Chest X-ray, PA view. Patient: 39 years old, sex F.
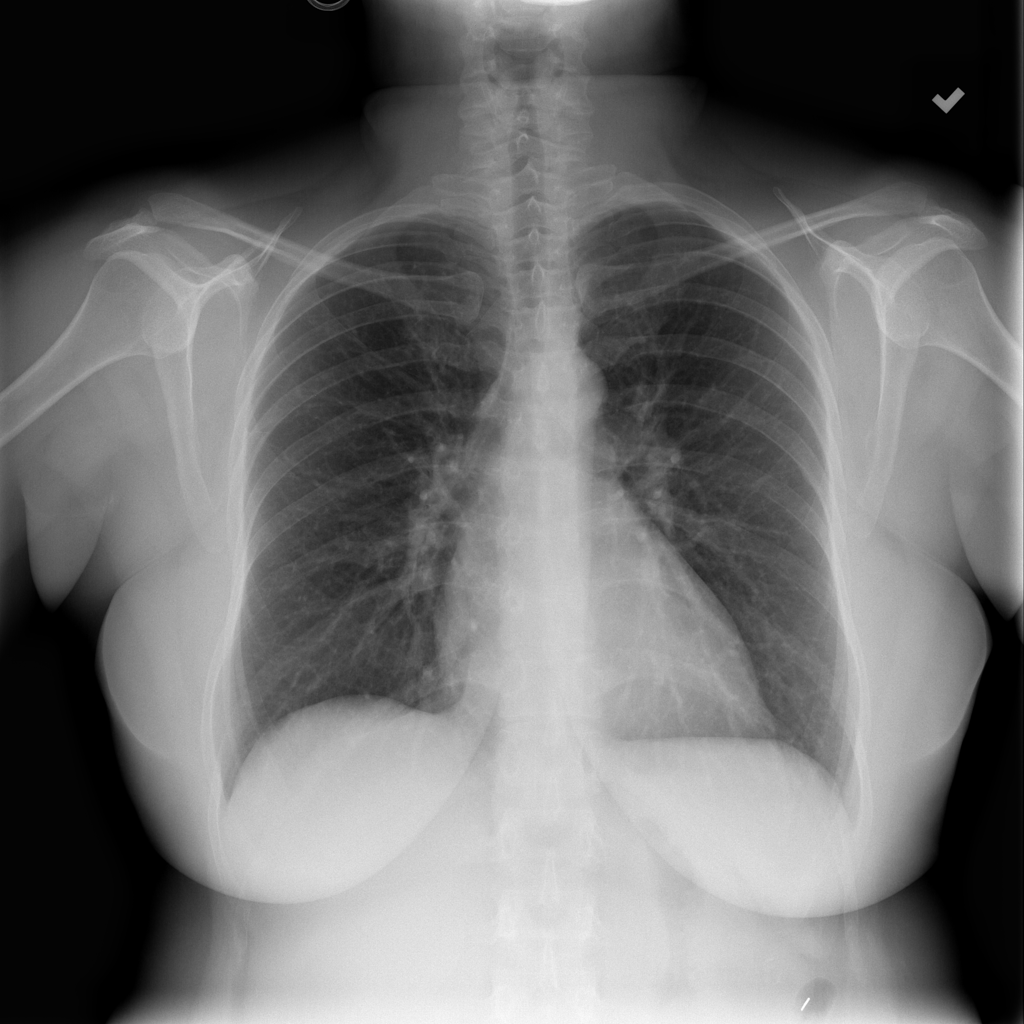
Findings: No Finding